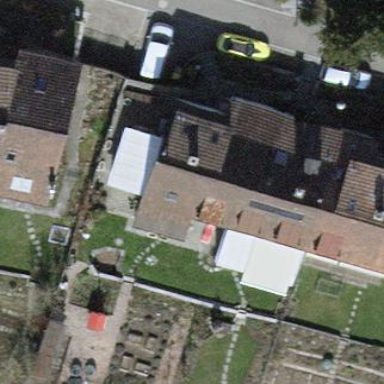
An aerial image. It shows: Building with tiled roof.